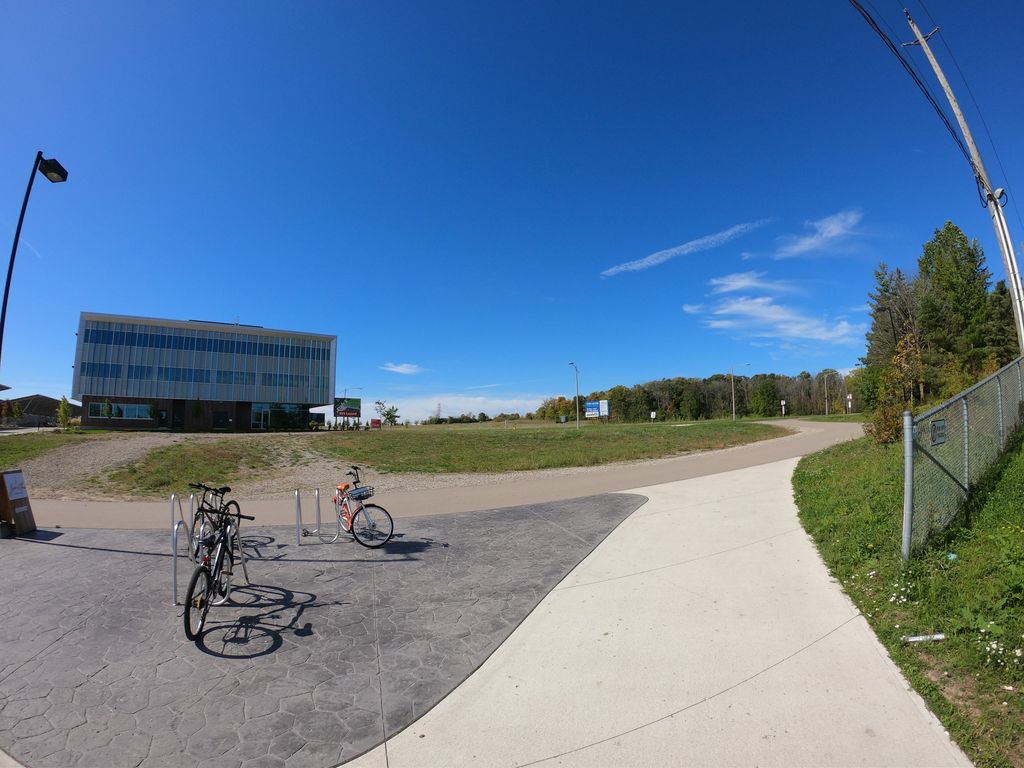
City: kitchener-waterloo